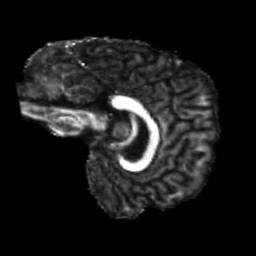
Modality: FA
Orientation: sagittal
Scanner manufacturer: siemens
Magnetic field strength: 3 T
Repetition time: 4 s
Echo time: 0.0594 s